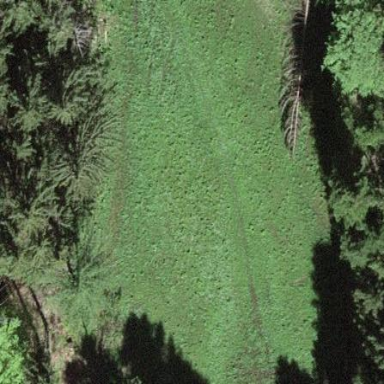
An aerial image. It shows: Beautiful meadow.